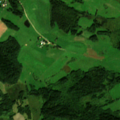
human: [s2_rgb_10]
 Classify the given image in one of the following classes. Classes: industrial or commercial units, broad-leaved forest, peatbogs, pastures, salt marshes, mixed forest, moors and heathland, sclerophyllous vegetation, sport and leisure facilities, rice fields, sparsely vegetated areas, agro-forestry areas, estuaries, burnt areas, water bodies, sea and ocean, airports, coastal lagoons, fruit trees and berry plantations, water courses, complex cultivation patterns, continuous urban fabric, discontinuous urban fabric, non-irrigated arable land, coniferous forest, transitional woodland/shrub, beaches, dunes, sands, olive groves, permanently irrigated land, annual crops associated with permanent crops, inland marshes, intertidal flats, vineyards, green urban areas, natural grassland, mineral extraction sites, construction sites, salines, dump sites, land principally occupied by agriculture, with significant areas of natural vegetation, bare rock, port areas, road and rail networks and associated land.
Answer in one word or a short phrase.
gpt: pastures, complex cultivation patterns, land principally occupied by agriculture, with significant areas of natural vegetation, mixed forest